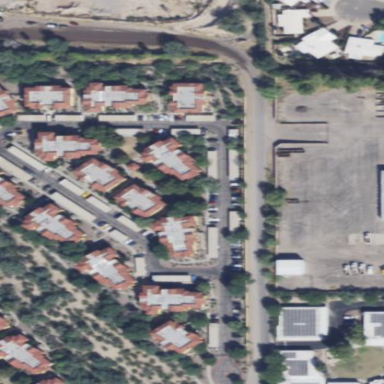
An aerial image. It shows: Parking area.